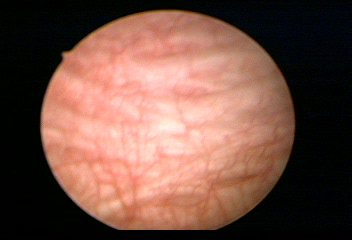
Modality: WLC
Class: Normal mucosa
Bladder cancer association: No